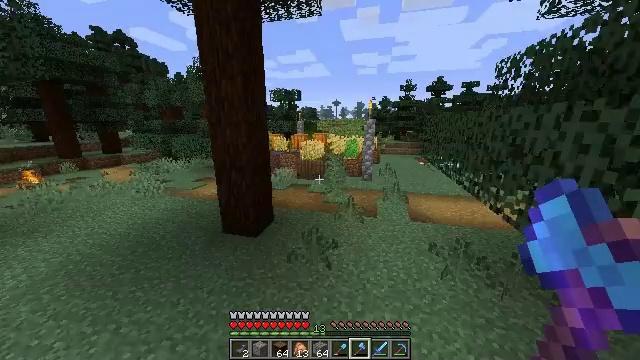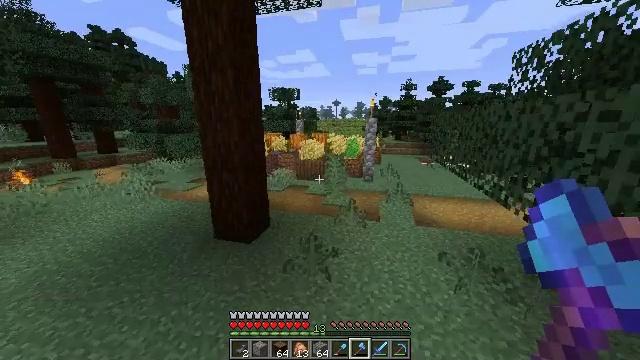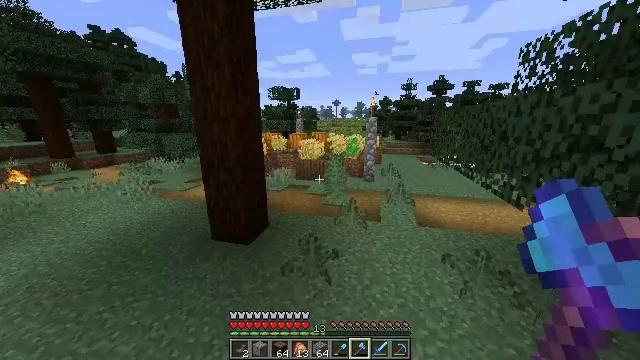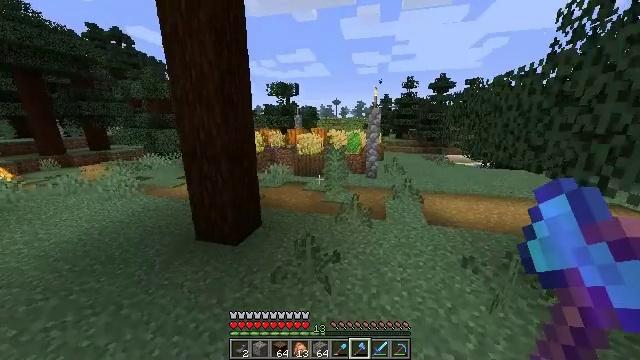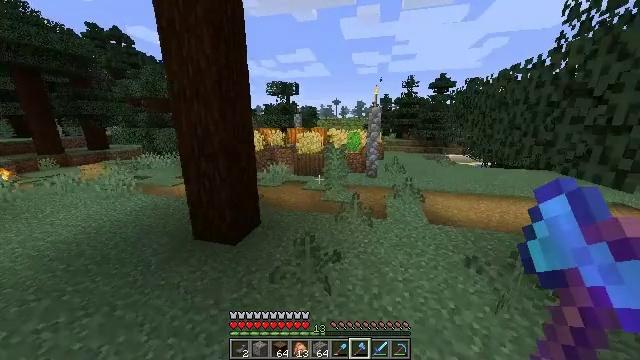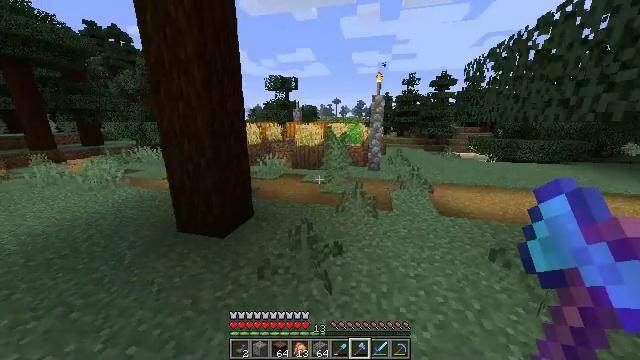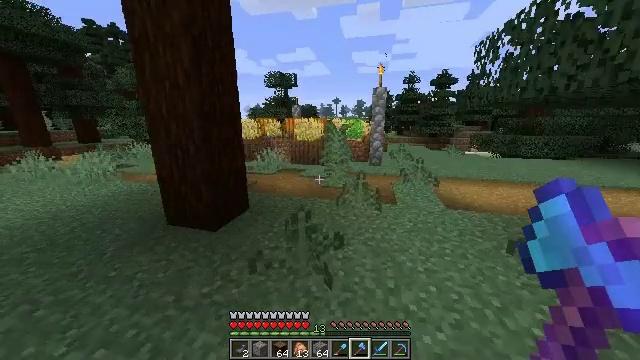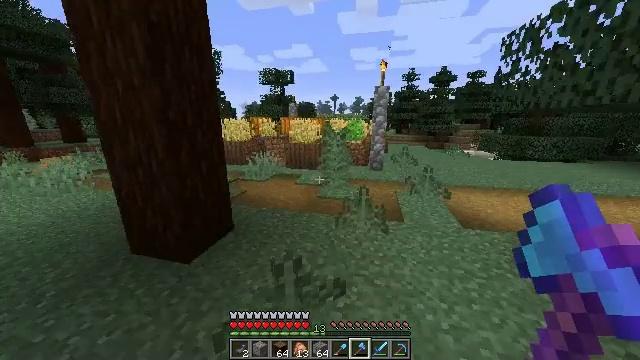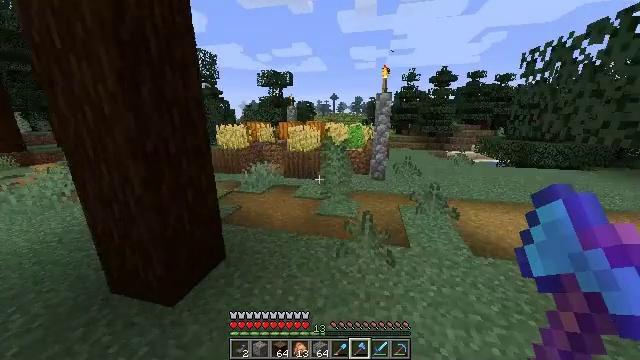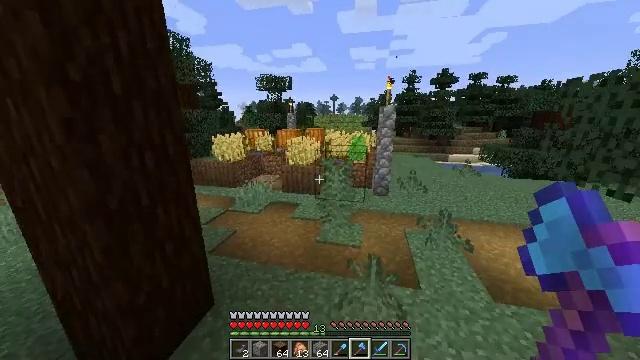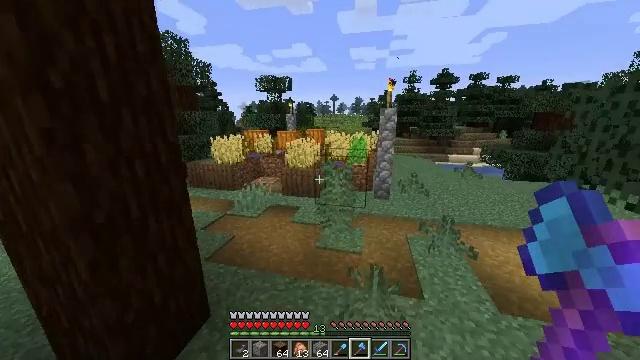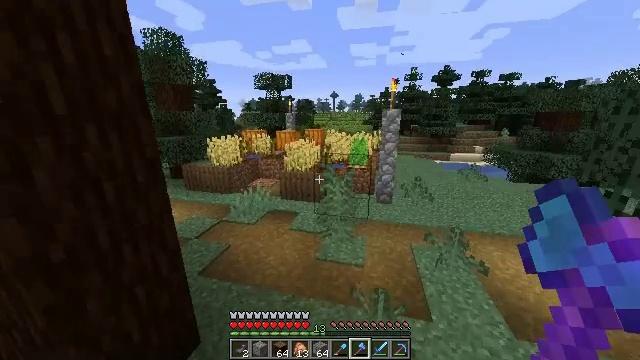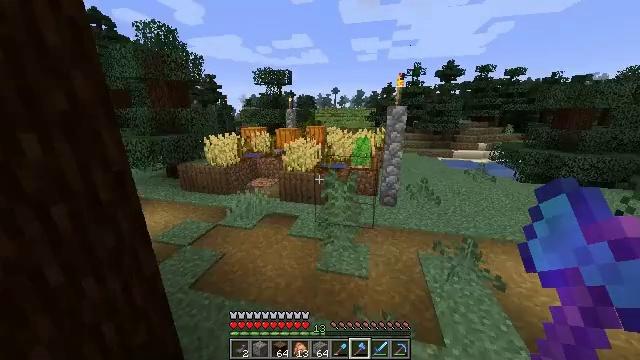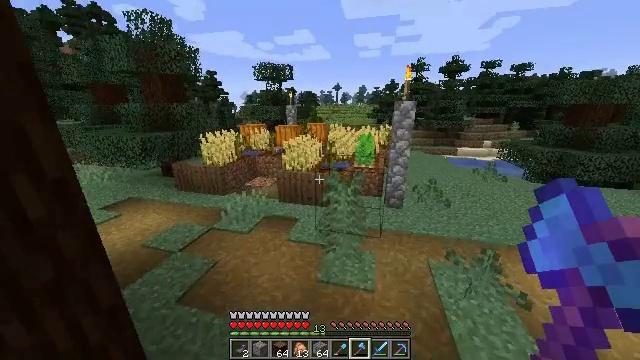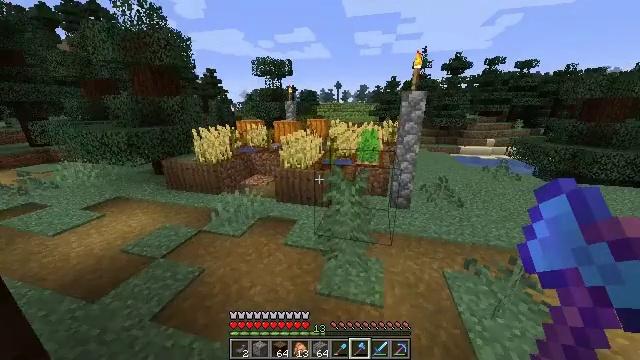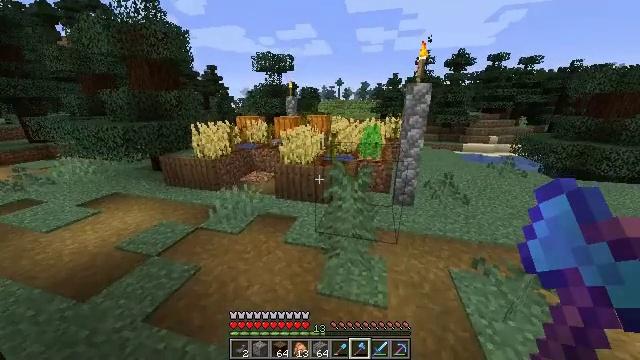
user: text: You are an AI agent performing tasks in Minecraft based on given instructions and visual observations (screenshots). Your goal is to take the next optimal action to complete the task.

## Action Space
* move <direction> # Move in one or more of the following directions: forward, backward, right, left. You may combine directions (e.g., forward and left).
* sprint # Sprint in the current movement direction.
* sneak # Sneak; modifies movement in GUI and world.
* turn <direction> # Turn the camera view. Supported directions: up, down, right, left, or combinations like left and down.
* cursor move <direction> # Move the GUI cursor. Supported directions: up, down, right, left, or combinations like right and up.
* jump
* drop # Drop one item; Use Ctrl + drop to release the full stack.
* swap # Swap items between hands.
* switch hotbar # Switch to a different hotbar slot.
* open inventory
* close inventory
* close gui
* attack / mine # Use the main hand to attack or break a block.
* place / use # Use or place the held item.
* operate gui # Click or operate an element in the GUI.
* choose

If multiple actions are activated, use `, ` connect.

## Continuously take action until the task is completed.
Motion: motion action
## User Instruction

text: Get wheat from the farmland.
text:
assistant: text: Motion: move forward, jump
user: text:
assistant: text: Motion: move forward, jump
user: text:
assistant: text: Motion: move forward, jump
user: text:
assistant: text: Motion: move forward, jump
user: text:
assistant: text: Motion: move forward, jump
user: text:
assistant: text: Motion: move forward, sprint, jump
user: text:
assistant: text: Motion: move forward, sprint, jump
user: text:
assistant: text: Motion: move forward, sprint, jump
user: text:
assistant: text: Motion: move forward, jump
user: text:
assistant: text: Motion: move forward, jump
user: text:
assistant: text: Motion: move forward, jump
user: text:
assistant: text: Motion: move forward, turn down, jump
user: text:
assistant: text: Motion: move forward, jump
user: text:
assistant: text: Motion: move forward, jump
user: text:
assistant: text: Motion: move forward, jump
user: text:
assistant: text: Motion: move forward, jump
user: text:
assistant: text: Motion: move forward, jump
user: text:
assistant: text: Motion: move forward, sprint, jump
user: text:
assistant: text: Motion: move forward, sprint, turn left, jump
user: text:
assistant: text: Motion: move forward, sprint, jump
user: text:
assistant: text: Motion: move forward, sprint, jump
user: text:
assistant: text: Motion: move forward, jump
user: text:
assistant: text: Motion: move forward, jump
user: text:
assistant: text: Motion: move forward, turn down, jump
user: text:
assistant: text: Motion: turn down
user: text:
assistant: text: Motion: turn right and down
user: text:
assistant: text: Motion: turn right and down
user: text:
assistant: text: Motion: turn right and down
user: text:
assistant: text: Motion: turn right and down
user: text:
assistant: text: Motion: turn right